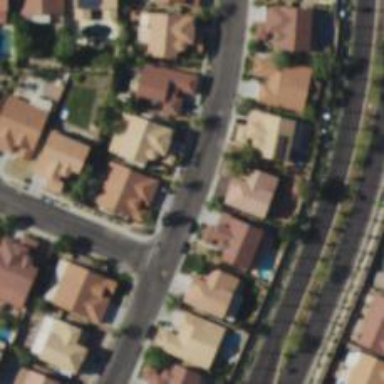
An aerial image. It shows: Residential road.